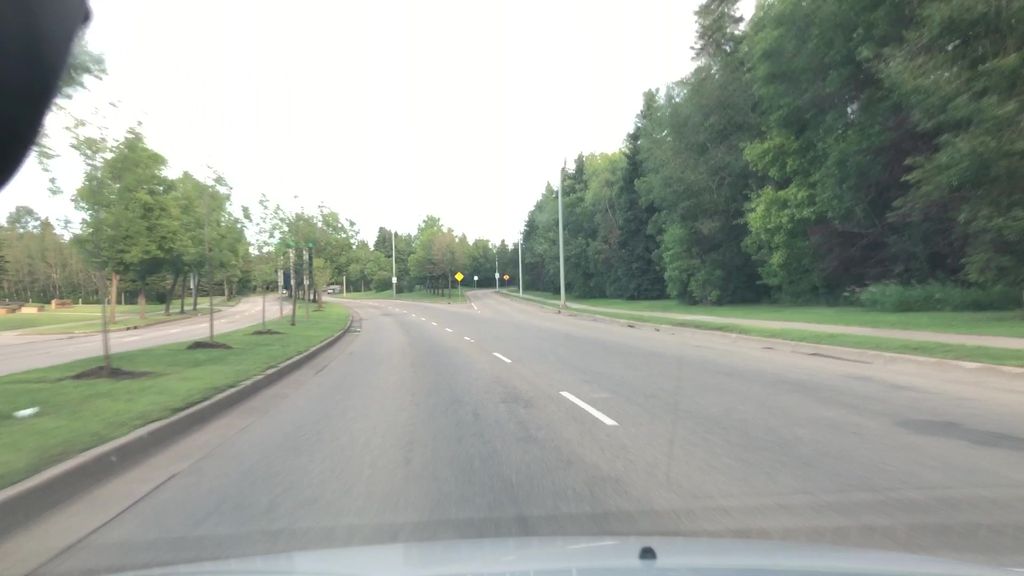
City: edmonton